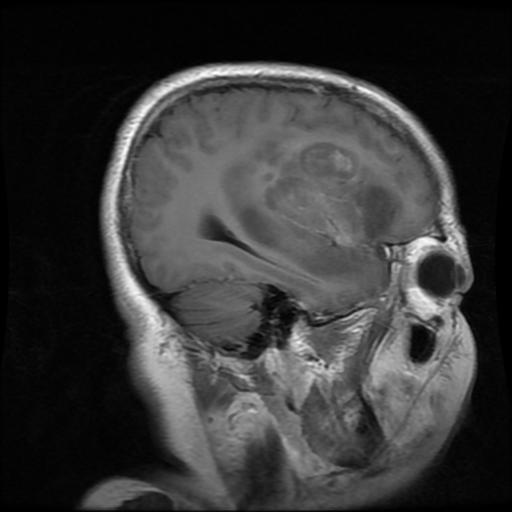
Label: glioma